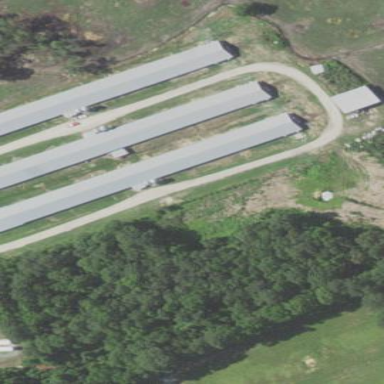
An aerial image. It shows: Farm auxiliary building.